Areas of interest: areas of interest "Company"
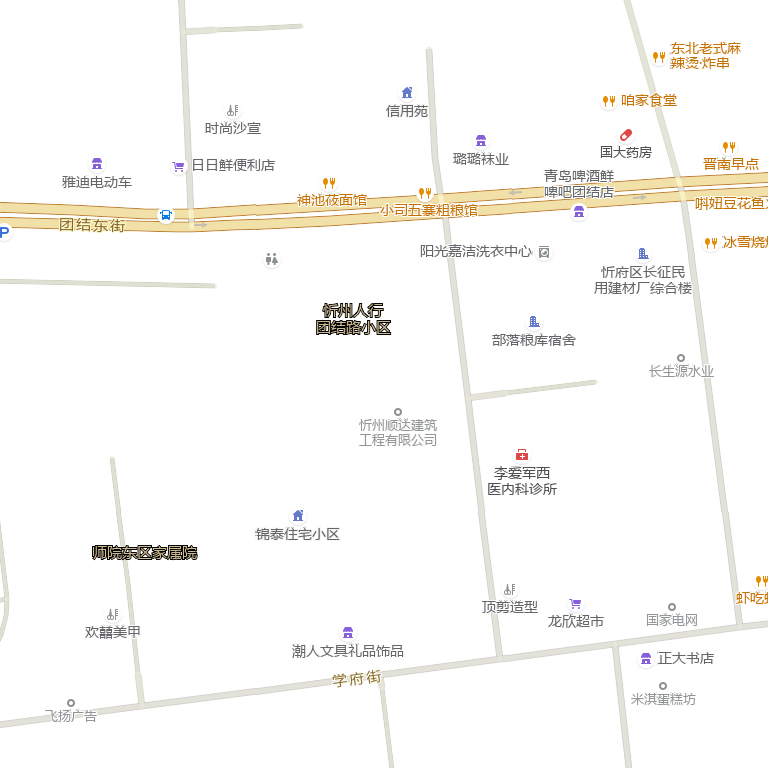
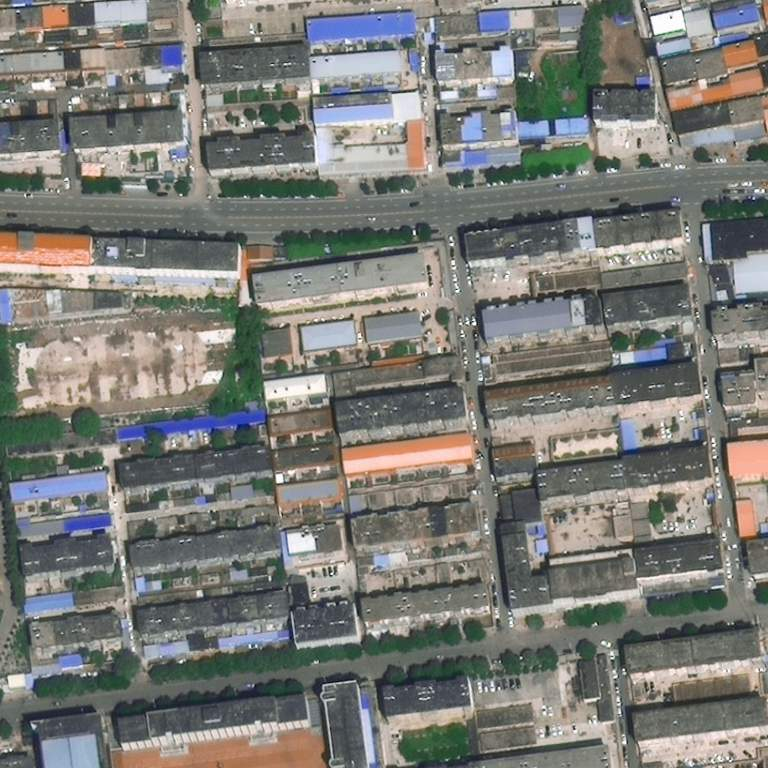